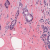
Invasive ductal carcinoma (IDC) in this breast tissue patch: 1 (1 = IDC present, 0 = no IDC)